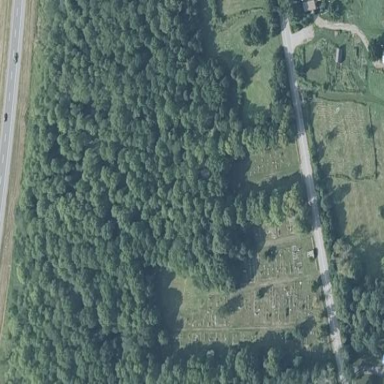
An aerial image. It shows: Cemetery.